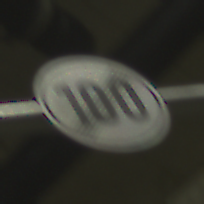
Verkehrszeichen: EndeGeschwindigkeit100
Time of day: NotSpecified
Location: Indoor (Special)
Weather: NotSpecified
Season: NotSpecified
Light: Artificial